Field crop: maize
Growth stage: 2
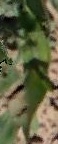
Species: maize